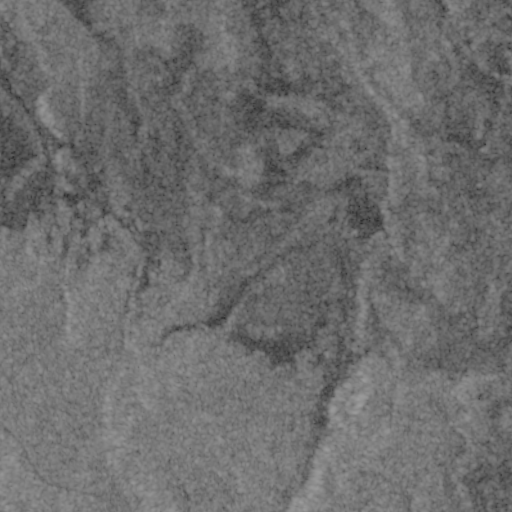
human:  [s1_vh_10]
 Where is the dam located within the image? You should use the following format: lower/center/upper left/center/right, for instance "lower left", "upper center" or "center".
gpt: The dam is located in the lower right of the image.
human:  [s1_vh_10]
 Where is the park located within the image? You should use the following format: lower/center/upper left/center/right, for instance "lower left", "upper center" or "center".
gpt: The park is located in the center right of the image.
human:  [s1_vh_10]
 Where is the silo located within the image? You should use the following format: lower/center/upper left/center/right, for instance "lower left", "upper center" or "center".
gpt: The silo is located in the center of the image.
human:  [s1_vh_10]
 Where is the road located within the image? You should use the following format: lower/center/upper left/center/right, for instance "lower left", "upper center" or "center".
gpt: There is no road in the image.

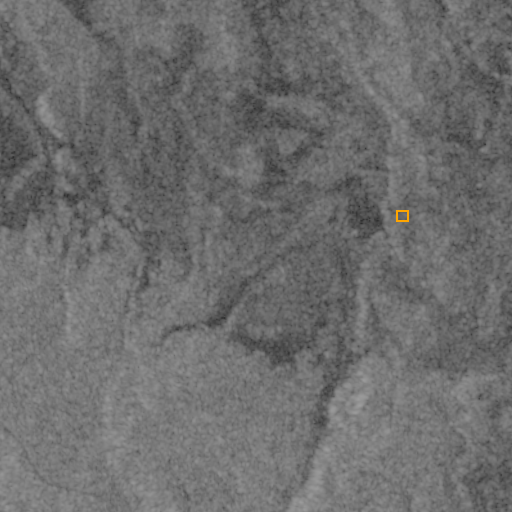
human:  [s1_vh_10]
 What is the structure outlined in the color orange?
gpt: The structure outlined in orange is a park.
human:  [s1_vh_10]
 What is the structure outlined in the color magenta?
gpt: There is no magenta outline.